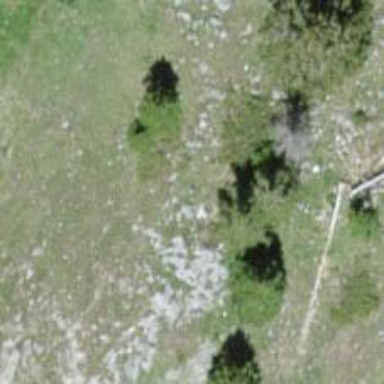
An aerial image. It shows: Needle-leaved tree in natural setting.